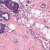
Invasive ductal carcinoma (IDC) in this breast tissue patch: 1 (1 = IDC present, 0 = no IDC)